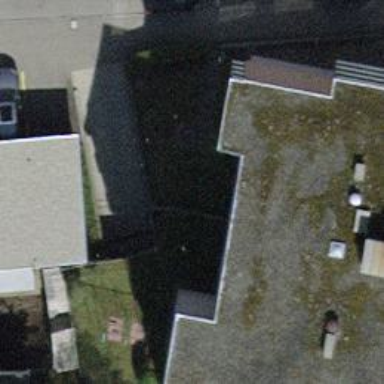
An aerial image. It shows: Parking entrance.